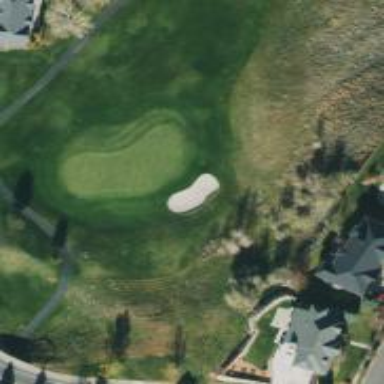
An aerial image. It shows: Golf hole.